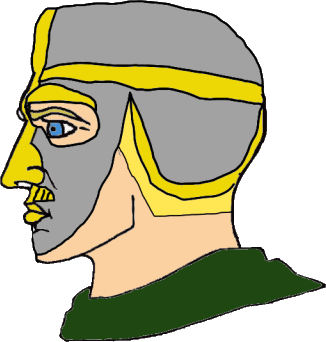
Label: 4_Yes_Chad